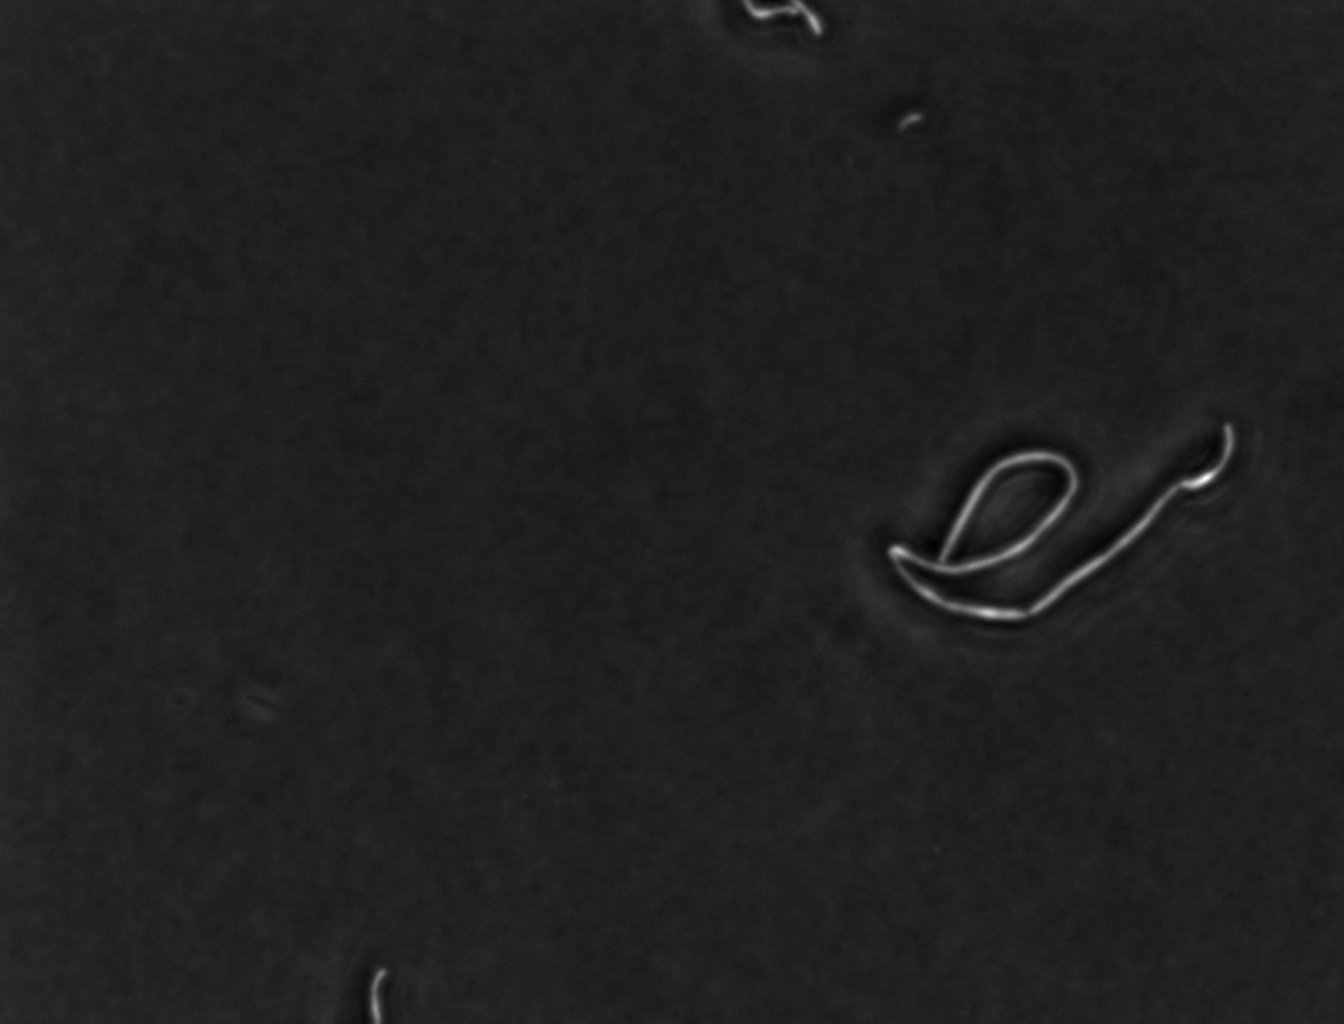
Phase contrast microscopy, 60x objective, 3 h incubation, 1.5% agar